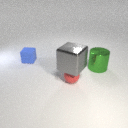
large green metal cylinder behind small red rubber sphere